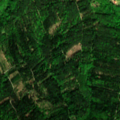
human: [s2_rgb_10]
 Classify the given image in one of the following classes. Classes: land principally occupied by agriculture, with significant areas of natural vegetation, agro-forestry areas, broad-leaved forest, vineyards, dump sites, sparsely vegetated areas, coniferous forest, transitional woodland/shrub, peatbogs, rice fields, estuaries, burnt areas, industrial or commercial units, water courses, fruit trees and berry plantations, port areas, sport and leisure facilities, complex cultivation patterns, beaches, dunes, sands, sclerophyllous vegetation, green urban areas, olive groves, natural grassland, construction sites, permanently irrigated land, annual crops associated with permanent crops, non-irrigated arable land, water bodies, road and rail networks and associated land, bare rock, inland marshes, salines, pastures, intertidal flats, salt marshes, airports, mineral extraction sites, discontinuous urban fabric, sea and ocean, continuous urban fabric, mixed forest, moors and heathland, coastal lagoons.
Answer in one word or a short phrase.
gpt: complex cultivation patterns, mixed forest